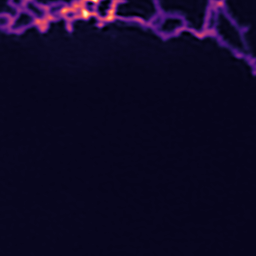
Label: Super-resolution ER image